Field crop: tomato
Growth stage: 2
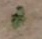
Species: solanum